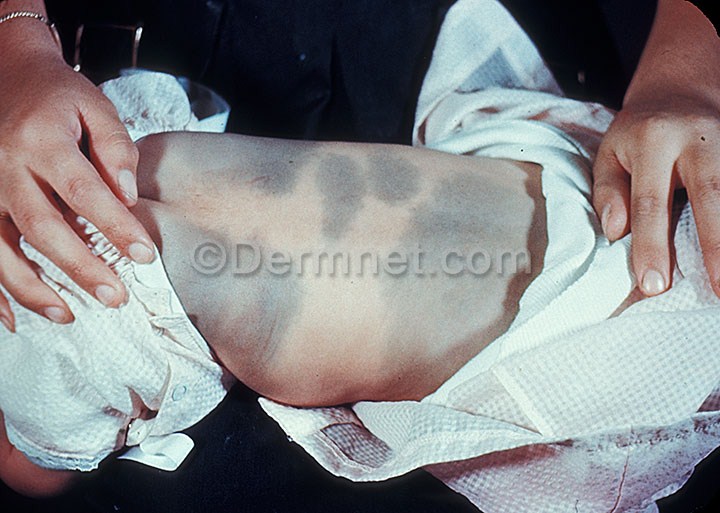
Disease: Light Diseases and Disorders of Pigmentation